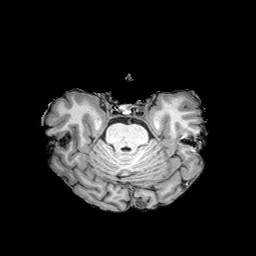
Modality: T1w
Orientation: coronal
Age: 76
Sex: female
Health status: healthy